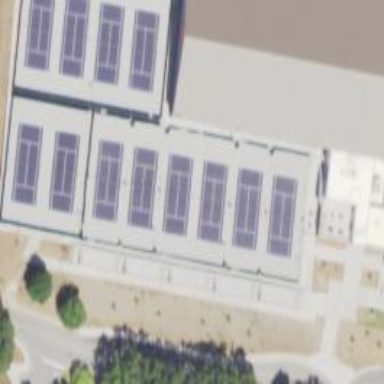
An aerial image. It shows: Building at sports center dedicated to tennis.